Aerial crown-view tile of a tropical tree (Barro Colorado Island, Panama), acquired 20250915:
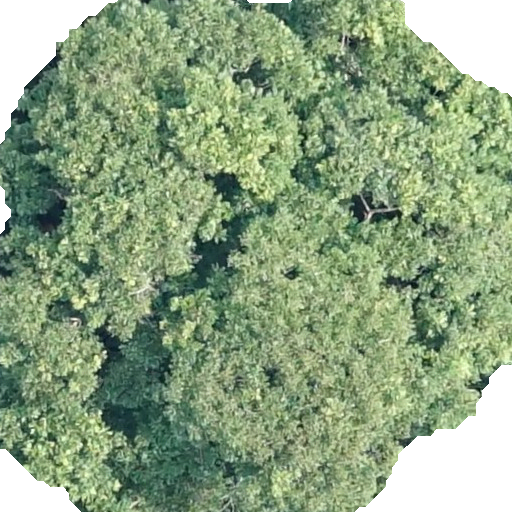
Species: Dipteryx oleifera
GBIF accepted scientific name: Dipteryx oleifera
Crown area: 361.613 m²